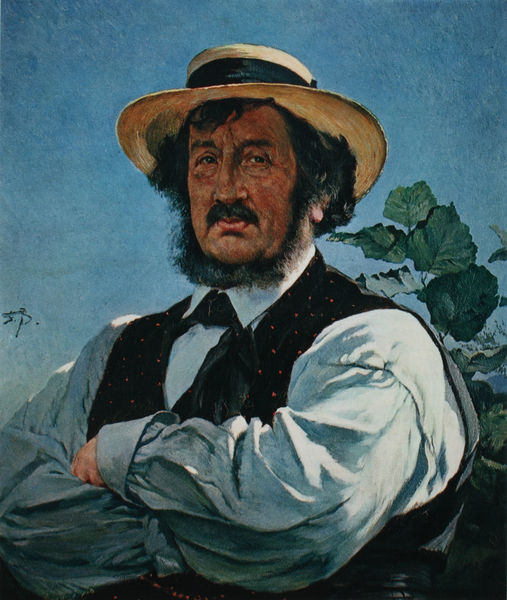
Titel: Michael Wetli
Künstler: Frank Buchser
Institution: Privatbesitz
Schlagwörter: baum, blau, blätter, gemälde, hand, himmel, kopf, laub, mann, schatten, weiß, grün, äste, braun, brust, frisur, geste, grau, haar, hell, hintergrund, hut, licht, mund, nase, ohr, schwarz, blick, gürtel, rot, tuch, hochformat, malerei, schleife, alt, bart, hemd, schnurrbart, arme, augen, band, bluse, falten, gesicht, inkarnat, kragen, vollbart, ärmel, bild, bildnis, hände, portrait, porträt, signatur, öl, natur, strauch, busch, sonne, land, auge, haare, blatt, pflanze, frontal, kinn, lippen, locken, ohren, schulter, schultern, garten, hellblau, spanien, sommer, wangen, italien, süden, hitze, tag, amerika, wild, schnäuzer, dick, strohhut, krawatte, hutband, brauen, grimmig, fliege, schnauzer, selbstporträt, skepsis, weste, krempe, ohrläppchen, bauer, punkte, stiel, spanisch, draußen, stengel, künstler, selbstbildnis, backenbart, macke, manschette, manschetten, sonnig, wärme, verschränkt, himme, untersicht, achsel, binder, opa, haselnuss, überkreuzt, verschrenkt, südländisch, geischt, landwirt, kürzel, lieb, achseln, hemde, verschränkte arme, freiluft, südamerika, blautonig, kreuzen, kragne, schauzbart, schwitzen, blääter, himbeerblatt, privatbesitz, amish, f.b., abwartend